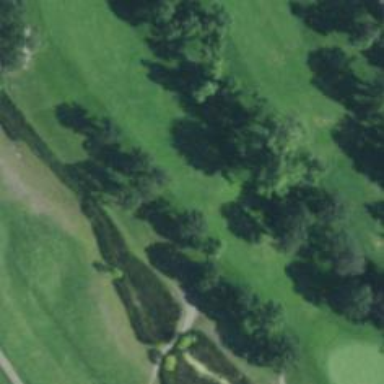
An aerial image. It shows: Scenic golf fairway.